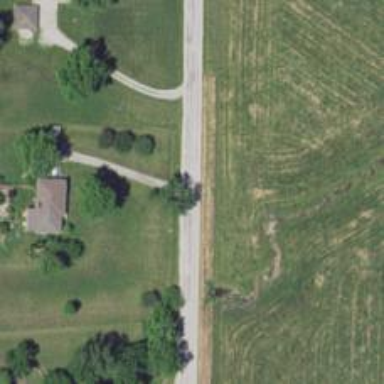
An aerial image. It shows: Driveway leading to service road.